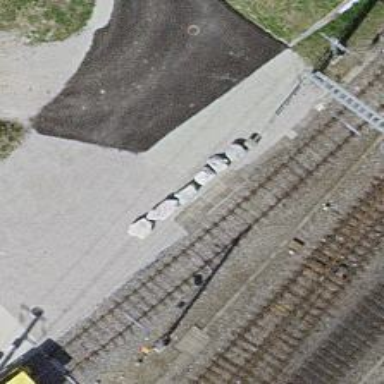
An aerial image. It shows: Rail yard with electrified contact lines for the trains.